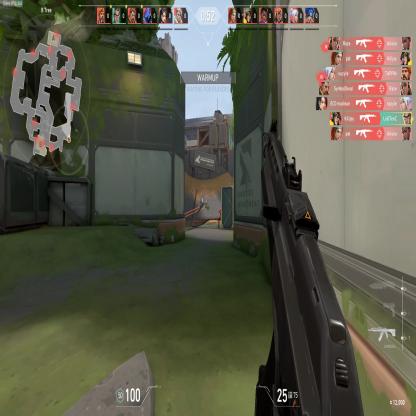
Label: enemy